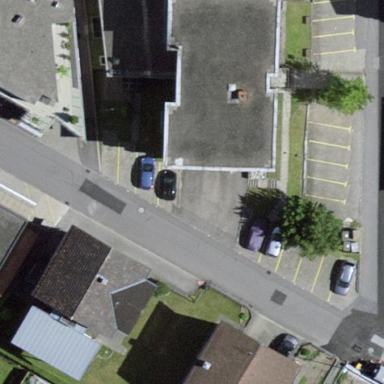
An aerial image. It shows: Restaurant in building.